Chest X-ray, PA view. Patient: 54 years old, sex M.
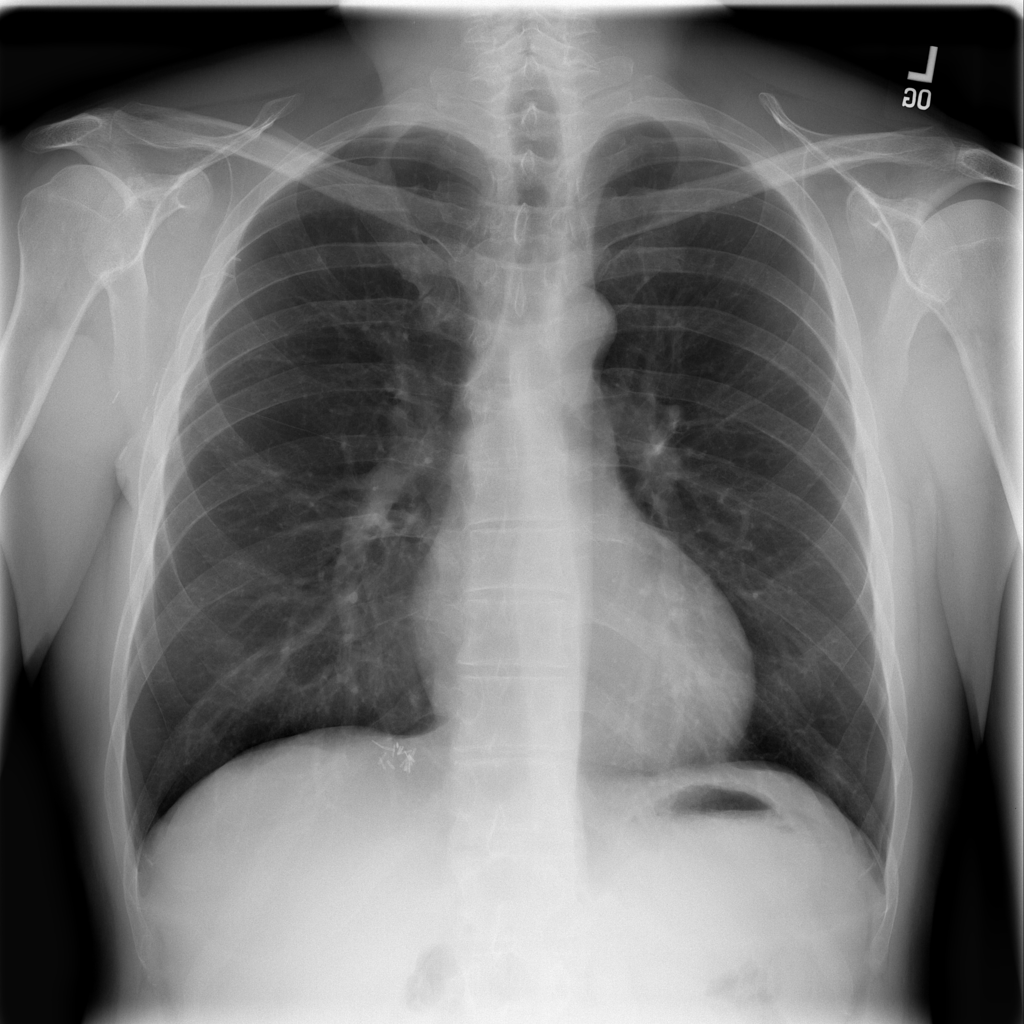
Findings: No Finding